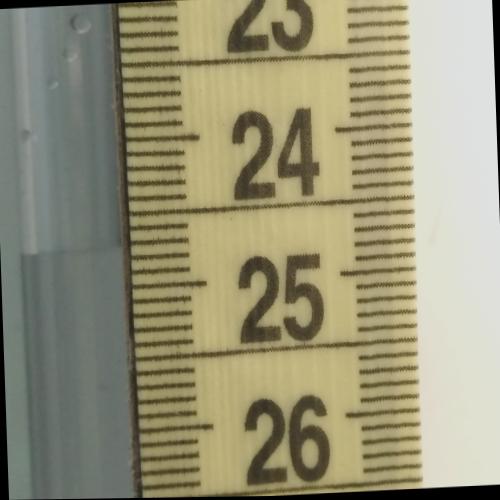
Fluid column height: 24.7 cm